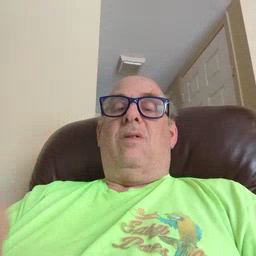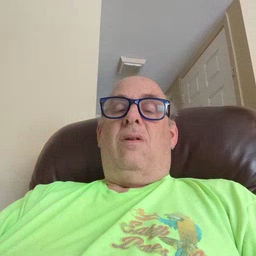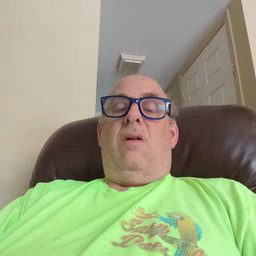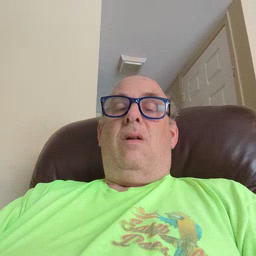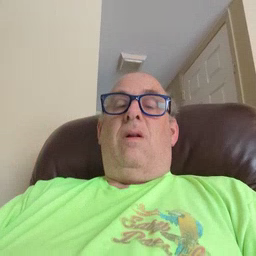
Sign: hot